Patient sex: M
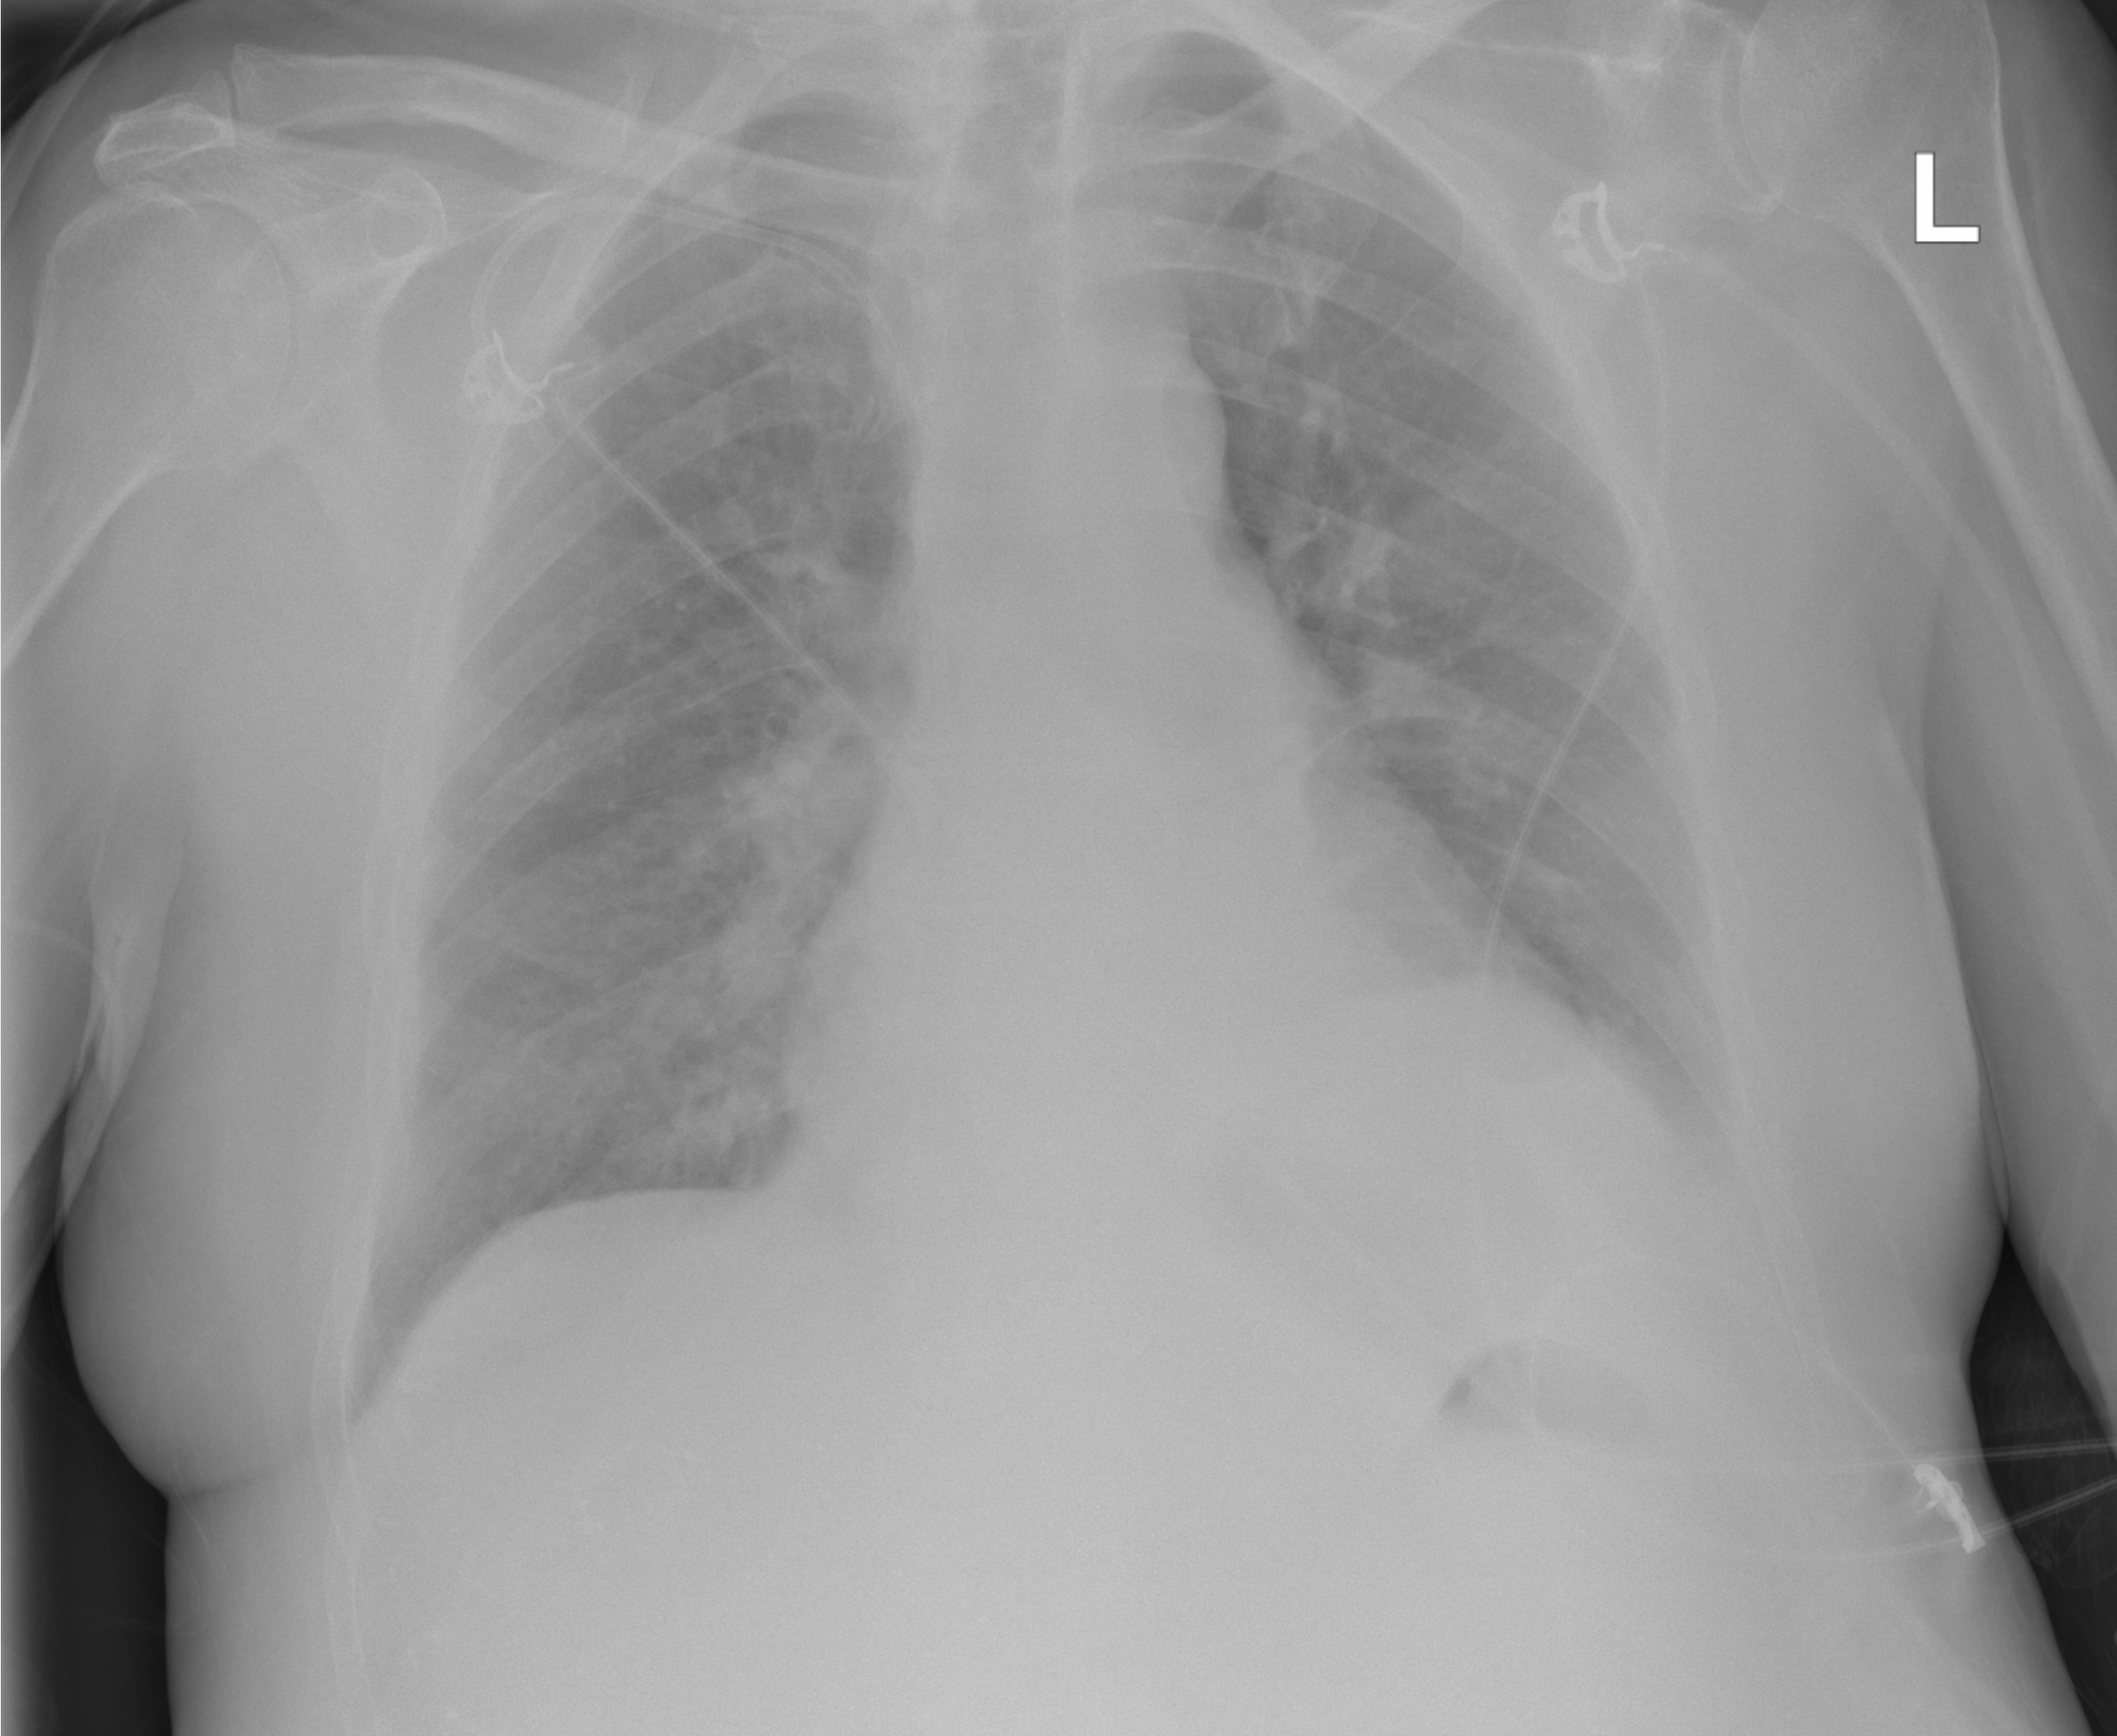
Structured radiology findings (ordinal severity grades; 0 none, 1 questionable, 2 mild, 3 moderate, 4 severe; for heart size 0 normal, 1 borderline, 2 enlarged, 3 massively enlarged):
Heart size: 0
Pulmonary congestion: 0
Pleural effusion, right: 0
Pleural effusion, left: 2
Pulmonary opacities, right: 0
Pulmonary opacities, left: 0
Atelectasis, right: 0
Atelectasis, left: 0